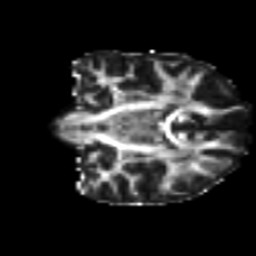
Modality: FA
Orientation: coronal
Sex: female
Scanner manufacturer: ge
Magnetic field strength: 3 T
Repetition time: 7 s
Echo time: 0.08 s